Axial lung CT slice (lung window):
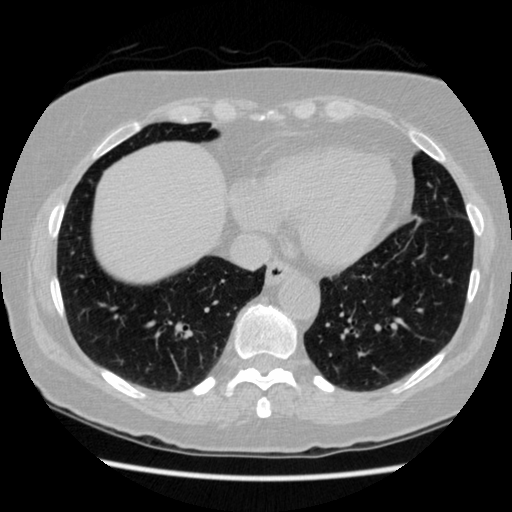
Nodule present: no